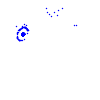
Particle: pion